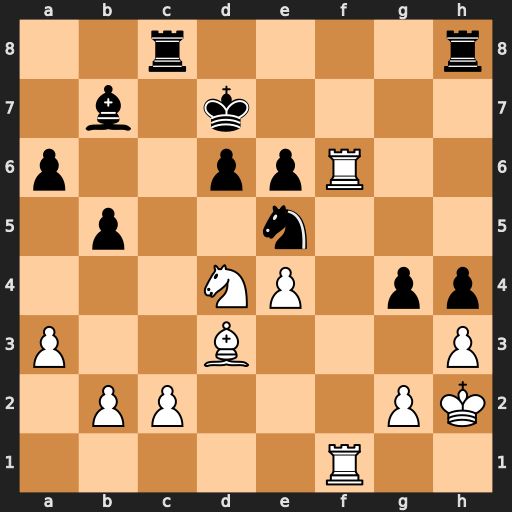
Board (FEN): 2r4r/1b1k4/p2ppR2/1p2n3/3NP1pp/P2B3P/1PP3PK/5R2
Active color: w
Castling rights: -
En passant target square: -
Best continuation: Rf7+ Nxf7 Rxf7+ Ke8 Rxb7